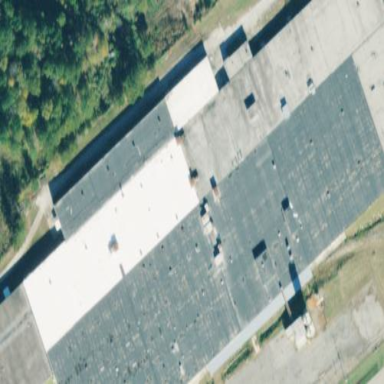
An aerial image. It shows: Industrial building.